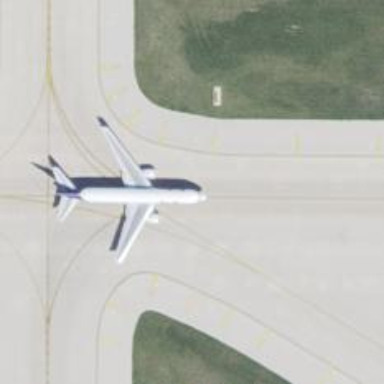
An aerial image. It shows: View of taxiway at the airport.